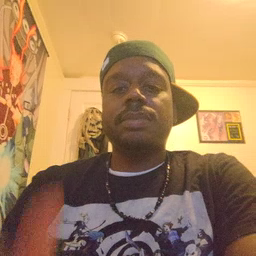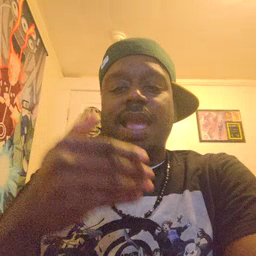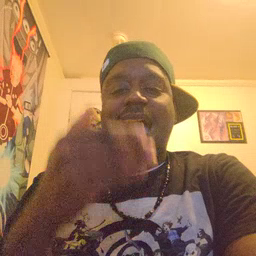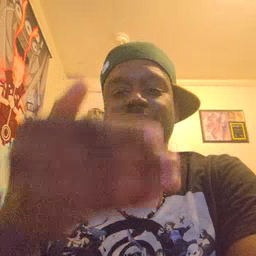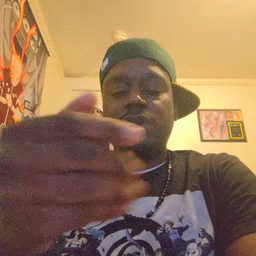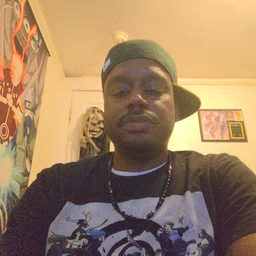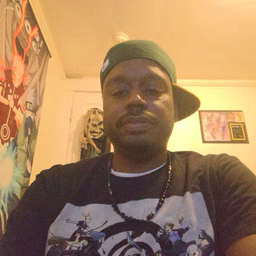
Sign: after